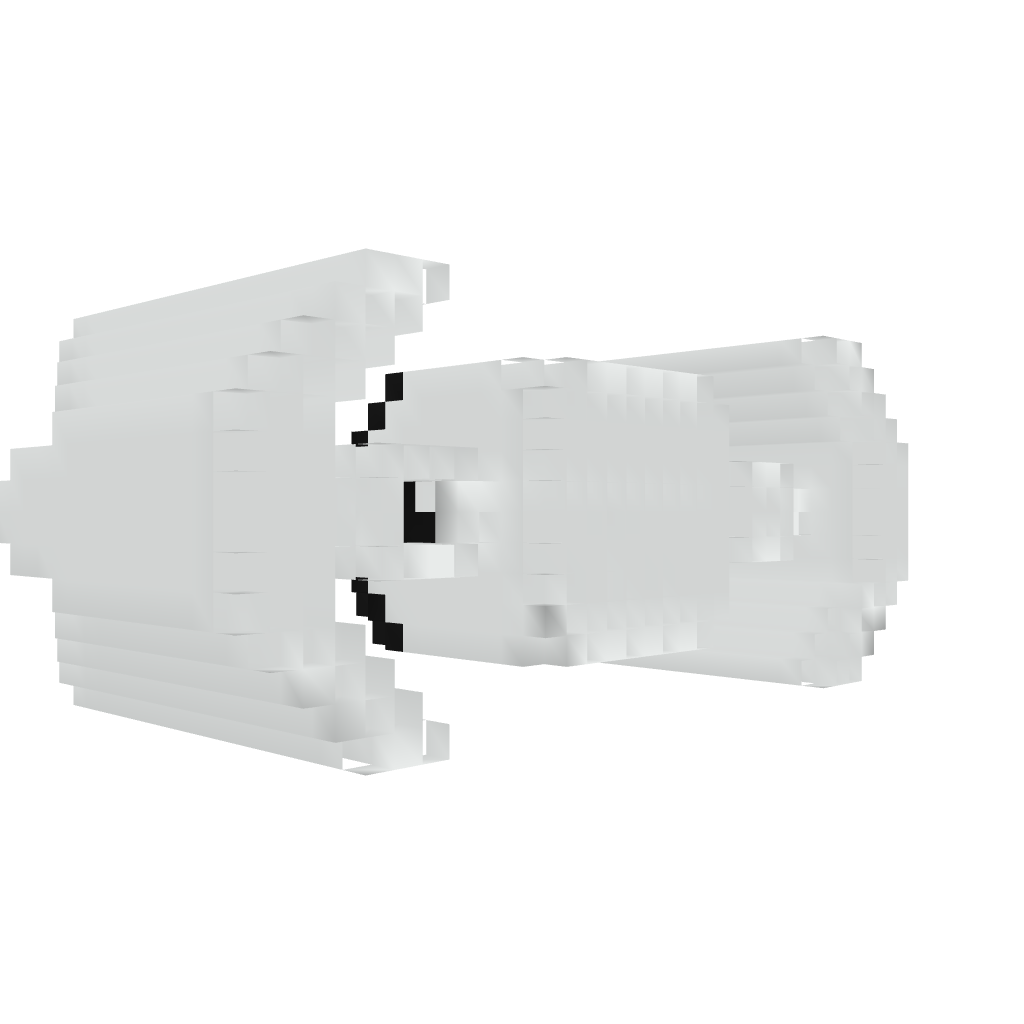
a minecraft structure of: Tie assassin